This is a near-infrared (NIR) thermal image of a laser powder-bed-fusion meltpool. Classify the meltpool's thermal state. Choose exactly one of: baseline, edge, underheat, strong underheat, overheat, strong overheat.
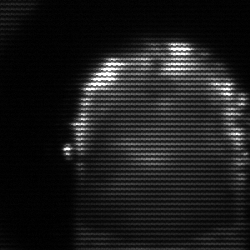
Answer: baseline